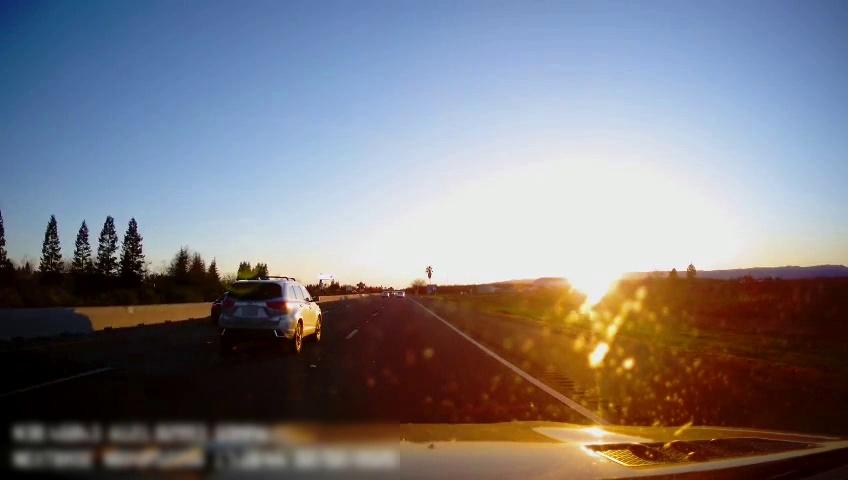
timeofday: Day
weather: Sunny
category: Drivable Space
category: Vehicles | Car
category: Vehicles | SUV
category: Lanes | Alternate Lane
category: Lanes | Alternate Lane
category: Lanes | Current Lane
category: Lanes | Alternate Lane